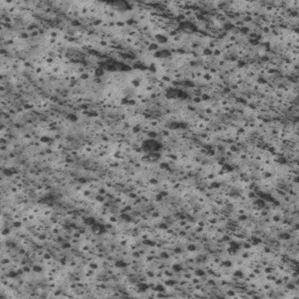
Label: frost